Question: After upgrading to Django 1.4, I now get the following error message:
'''
raise ImportError("Could not import settings '%s' (Is it on sys.path?): %s" % (self.SETTINGS_MODULE, e))
ImportError: Could not import settings 'settings.py' (Is it on sys.path?): No module named py
'''
I read that it might have something to do with pydev 2.4 eg: <URL>, so I upgraded pydev to the latest version, 2.5. I am using eclipse indigo.
I started to have a look at the run cnofiguration, and noticed that the django 1.3 egg was still being referenced. So I went to windows/preferences/pydev/interpreter-python, and the 1.3 egg was being referenced in the system PYTHON path.
To try and correct this, I removed the existing python interpreter, and re-added a new one. My python is run from venv, so I added this. An error comes up:

I don't think this is related, but I can see that /venv/lib has appears in the System PYTHONPATH list, whereas in Windows the folder is called /venv/Lib, so I added this as well. Still the new django egg hasn't been include, so I manually added this under the 'Libraries' window.
However, I'm still receiving the error message.
The app runs fine from the command line.
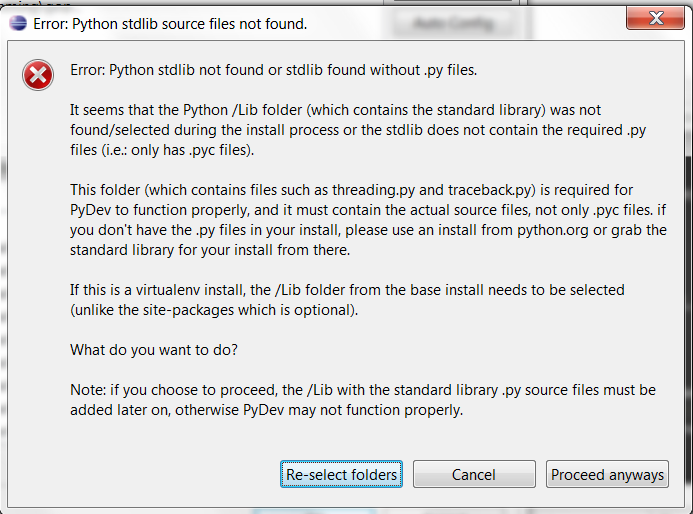
Answer: Figured this out after a few hours of trying different things.
I created a new Django project using the pydev 2.5 just to see what would happen, and I noticed that the 'django settings module' entry (see below) was . Previously I had put 'settings.py'. I removed the entry entirely, which cleared up the first problem.

After this I was getting a 'module not found' error, so I tried putting an empty __init__.py file in the root of my app, which seemed to work.